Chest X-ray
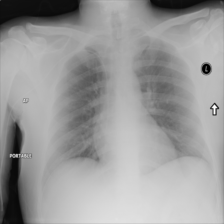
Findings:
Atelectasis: negative
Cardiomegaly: negative
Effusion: negative
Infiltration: negative
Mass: negative
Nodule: negative
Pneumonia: negative
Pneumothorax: negative
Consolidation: negative
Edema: negative
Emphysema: negative
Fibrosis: negative
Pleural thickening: negative
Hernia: negative